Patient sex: M
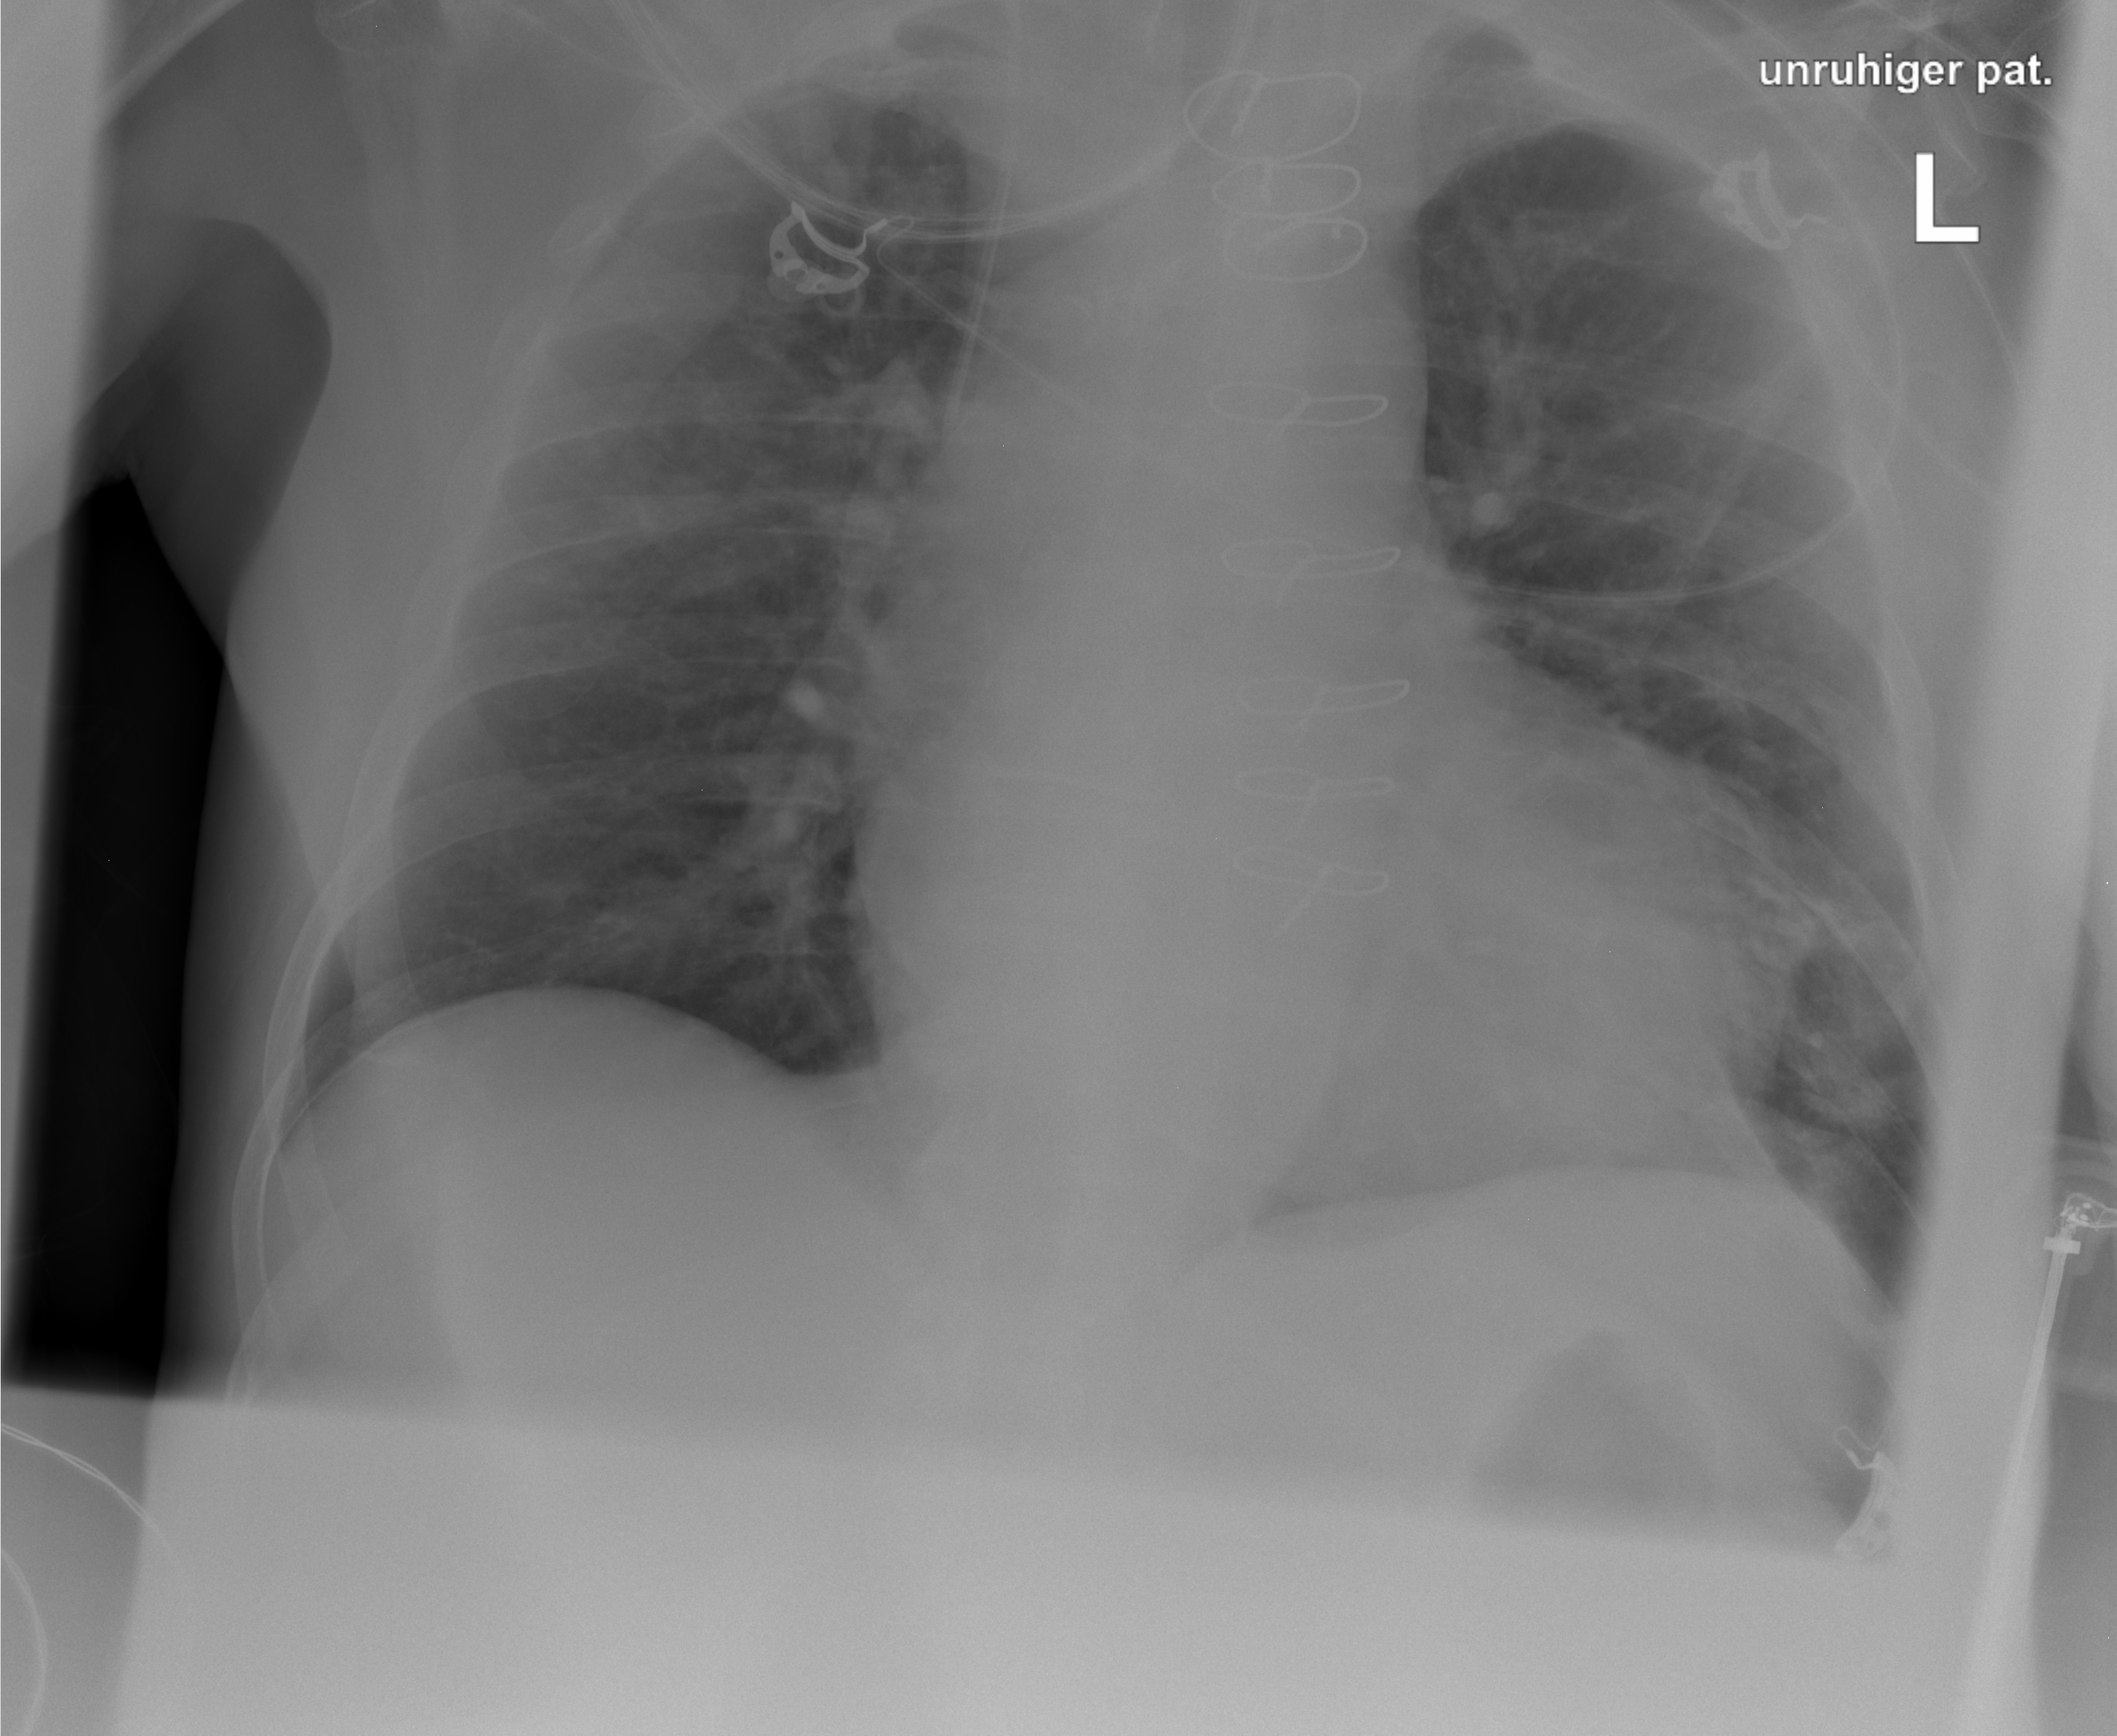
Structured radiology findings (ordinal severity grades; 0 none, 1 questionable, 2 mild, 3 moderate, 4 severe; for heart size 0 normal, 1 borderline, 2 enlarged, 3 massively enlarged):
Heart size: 2
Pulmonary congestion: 0
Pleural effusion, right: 0
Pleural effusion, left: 0
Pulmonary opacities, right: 0
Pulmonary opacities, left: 0
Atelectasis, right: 0
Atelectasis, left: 2